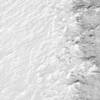
Label: not_dusty